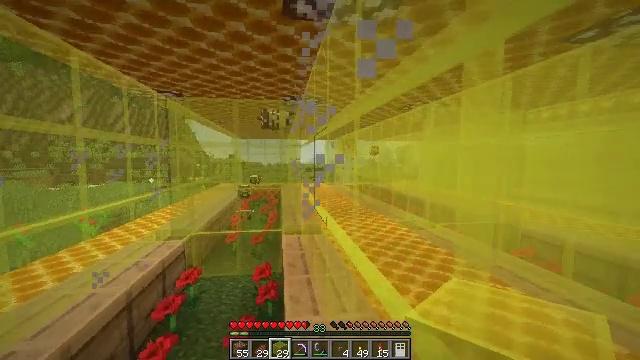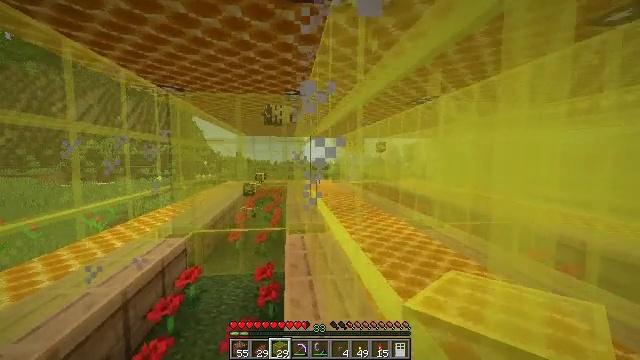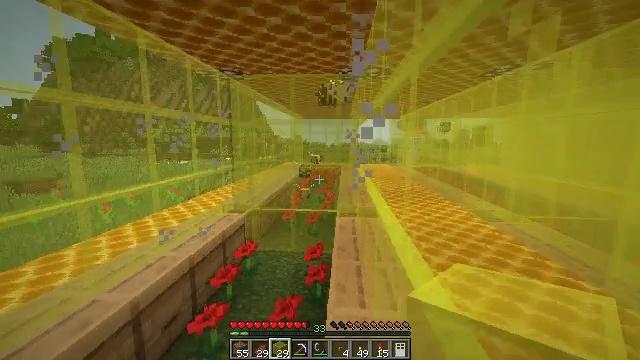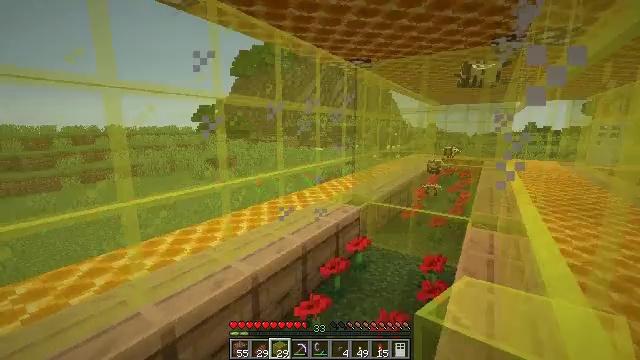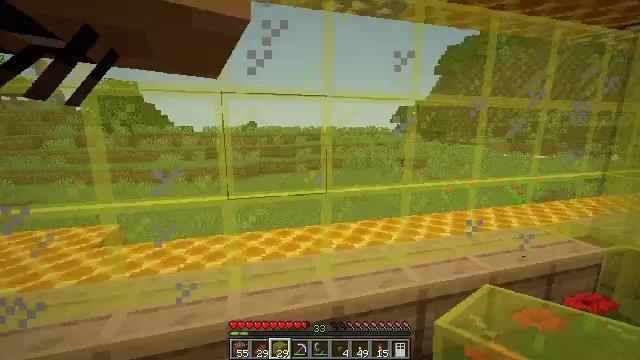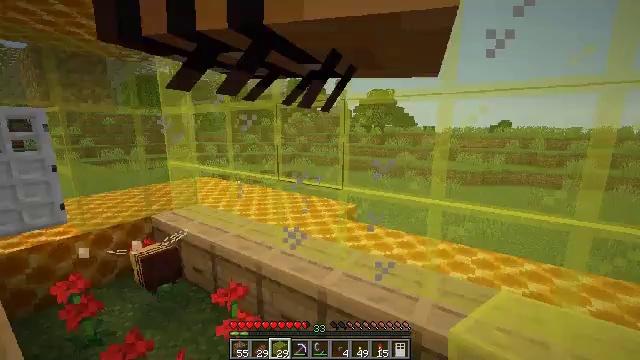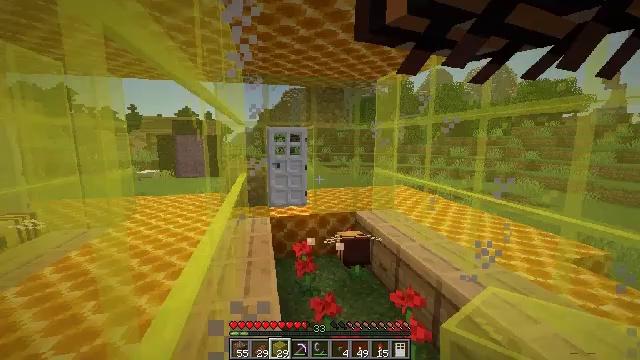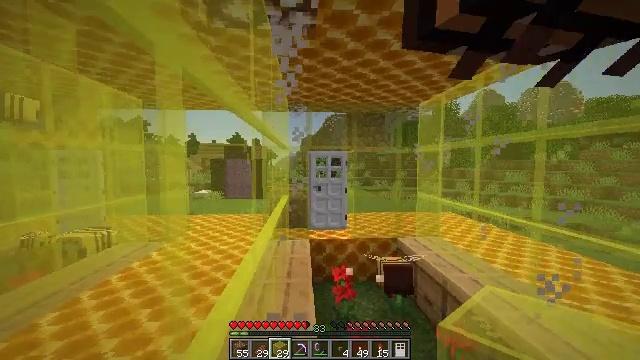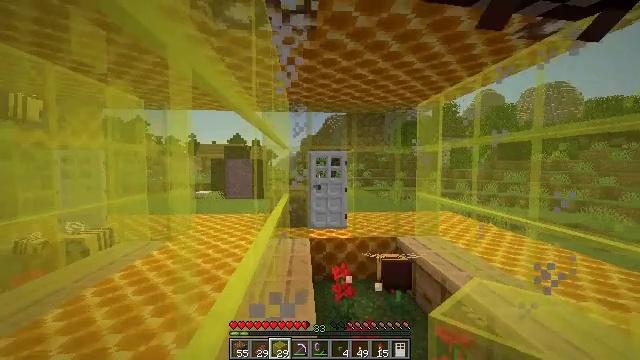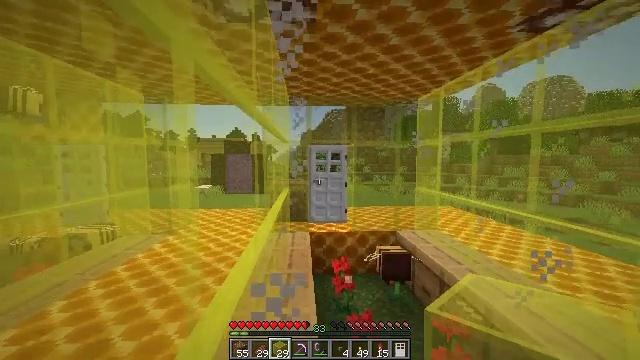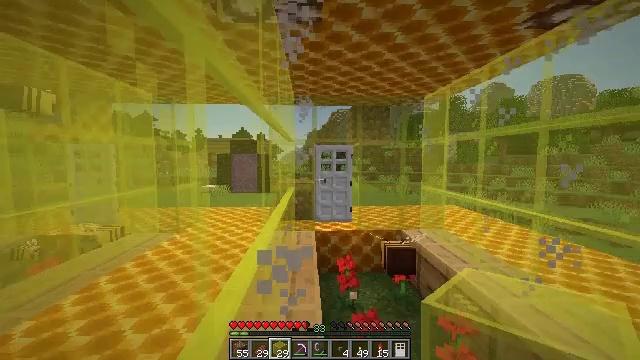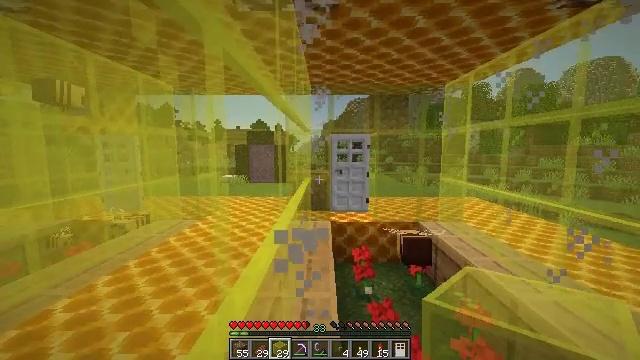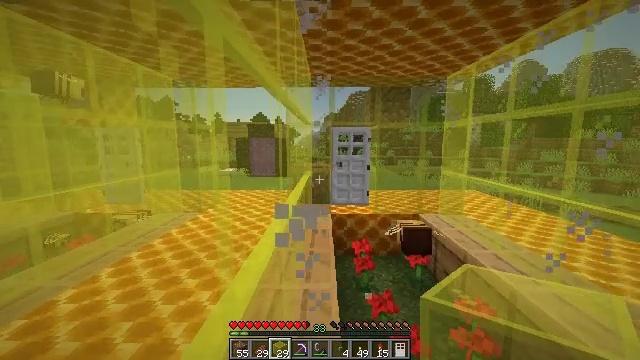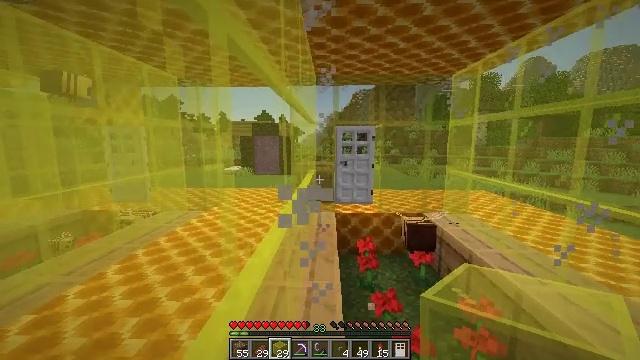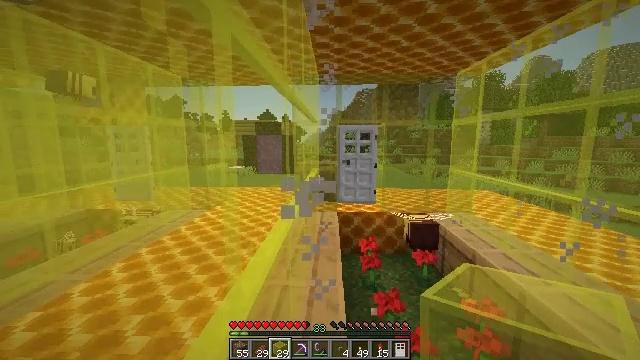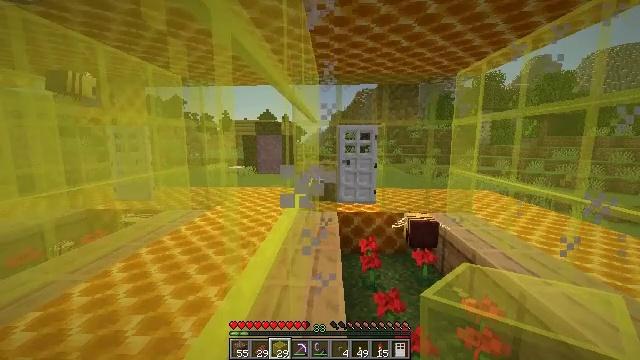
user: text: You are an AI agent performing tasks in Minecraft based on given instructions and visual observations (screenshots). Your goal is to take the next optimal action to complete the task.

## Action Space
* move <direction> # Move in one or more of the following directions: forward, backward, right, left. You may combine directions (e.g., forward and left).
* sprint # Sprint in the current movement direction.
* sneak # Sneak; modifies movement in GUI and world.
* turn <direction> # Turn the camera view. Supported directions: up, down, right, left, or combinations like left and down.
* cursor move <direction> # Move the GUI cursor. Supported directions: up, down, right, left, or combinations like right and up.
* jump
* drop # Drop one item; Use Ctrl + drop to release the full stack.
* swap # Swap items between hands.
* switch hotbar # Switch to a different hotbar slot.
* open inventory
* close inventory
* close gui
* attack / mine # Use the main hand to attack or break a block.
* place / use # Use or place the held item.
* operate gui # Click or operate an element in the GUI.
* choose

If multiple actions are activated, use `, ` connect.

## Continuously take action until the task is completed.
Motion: motion action
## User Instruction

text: Combine honeycombs to craft the honeycomb block.
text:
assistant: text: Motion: move forward and move right, turn left
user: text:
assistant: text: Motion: move forward and move right, turn left and down
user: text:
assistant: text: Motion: move forward and move right, turn left and down
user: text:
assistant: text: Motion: move right, turn left
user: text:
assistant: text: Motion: turn left
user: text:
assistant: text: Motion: turn left and up
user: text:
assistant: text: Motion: turn left and up
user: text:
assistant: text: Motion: no_op
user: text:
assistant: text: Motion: turn down
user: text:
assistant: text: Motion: turn left
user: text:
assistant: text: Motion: turn left and down
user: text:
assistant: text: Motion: turn down
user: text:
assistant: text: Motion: no_op
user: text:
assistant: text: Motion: no_op
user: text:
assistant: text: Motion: no_op
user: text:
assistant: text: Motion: no_op
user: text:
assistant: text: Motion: no_op
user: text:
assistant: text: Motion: no_op
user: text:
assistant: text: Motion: no_op
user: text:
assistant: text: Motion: no_op
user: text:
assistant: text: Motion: no_op
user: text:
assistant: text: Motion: no_op
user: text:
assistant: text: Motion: no_op
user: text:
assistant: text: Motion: no_op
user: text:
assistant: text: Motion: no_op
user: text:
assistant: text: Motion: no_op
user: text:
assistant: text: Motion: no_op
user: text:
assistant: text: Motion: no_op
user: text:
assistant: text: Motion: no_op
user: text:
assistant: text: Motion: no_op